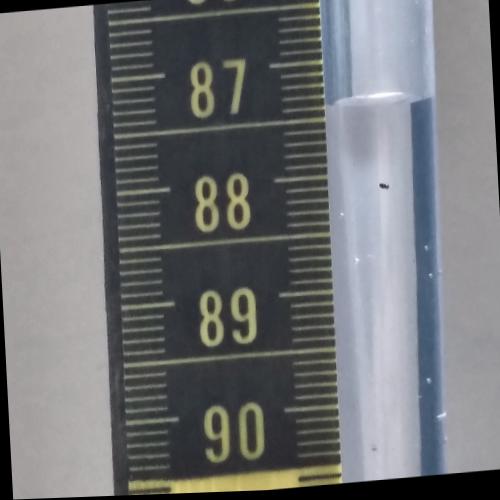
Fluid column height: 87.4 cm